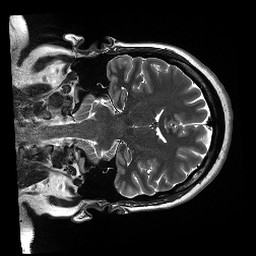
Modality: T2w
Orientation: coronal
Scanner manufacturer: siemens
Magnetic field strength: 3 T
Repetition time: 13.52 s
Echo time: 0.088 s